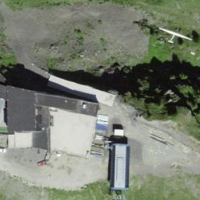
EUNIS habitat code: 26
Species observed at this site:
Larix decidua
Prunella collaris
Oenanthe oenanthe
Corvus corax
Pyrrhocorax graculus
Aquila chrysaetos
Ptyonoprogne rupestris
Accipiter nisus